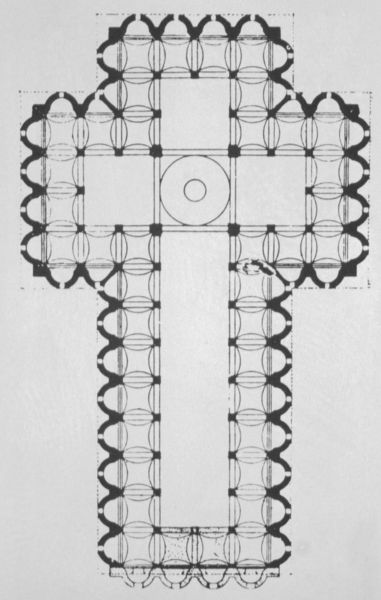
Titel: Santo Spirito (Grundriss)
Künstler: Filippo Brunelleschi
Standort: Firenze
Institution: Chiesa di Santo Spirito
Schlagwörter: gott, weiß, fenster, pfeiler, schwarz, skizze, säulen, zeichnung, gebäude, schloss, alt, architektur, kirche, gotik, kreis, rund, schiff, schiffe, italien, joche, kuppel, striche, bögen, umgang, gewölbe, eckig, kreuz, dom, schwarzweiss, stich, kreise, entwurf, altar, hauptschiff, kathedrale, langhaus, mittelschiff, dreischiffig, langschiff, querhaus, seitenschiff, residenz, apsis, struktur, romanik, florenz, chor, kapelle, plan, lilien, joch, quadrat, viereck, basilika, riss, grundriss, kreuzgang, maßwerk, nischen, apsiden, abseiten, kapellen, seitenschiffe, vierung, vierungsturm, querschiff, konchen, kreuzform, lateinisches kreuz, chorraum, gebundenes system, kreuzförmig, formel, apside, apsider, basilikalschema, s. lorenzo, kreis#